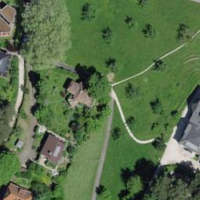
EUNIS habitat code: 53
Species observed at this site:
Phylloscopus collybita
Corvus corone
Turdus merula
Cyanistes caeruleus
Parus major
Milvus milvus
Pica pica
Phoenicurus ochruros
Fringilla coelebs
Passer domesticus
Columba palumbus